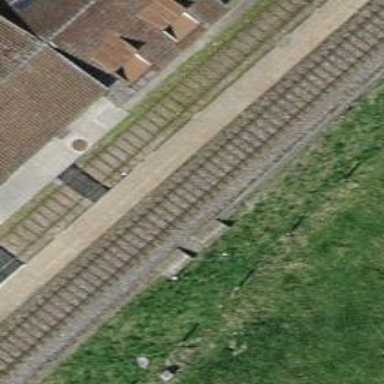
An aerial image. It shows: Public transport stop position along the railway.